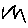
Label: zigzag